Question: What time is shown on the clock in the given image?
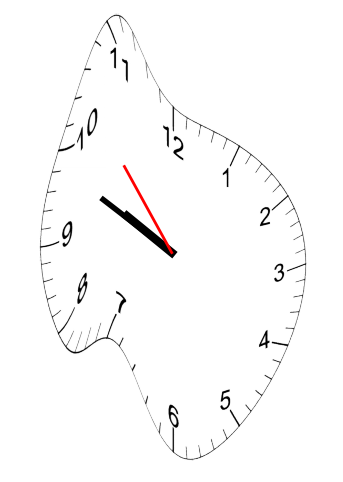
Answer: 09:48:53